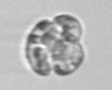
Label: Karenia